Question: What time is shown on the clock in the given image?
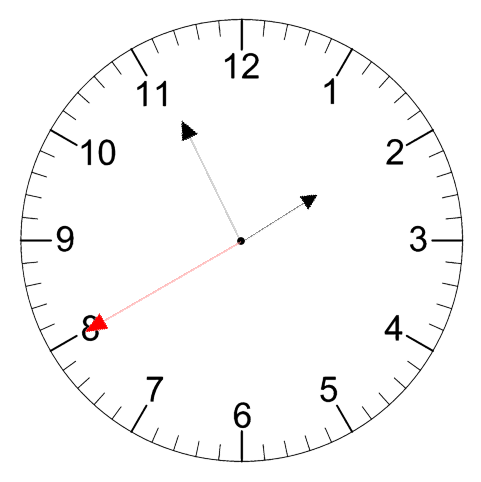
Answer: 01:55:40